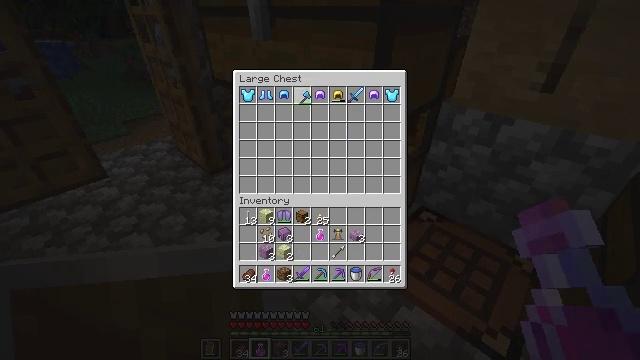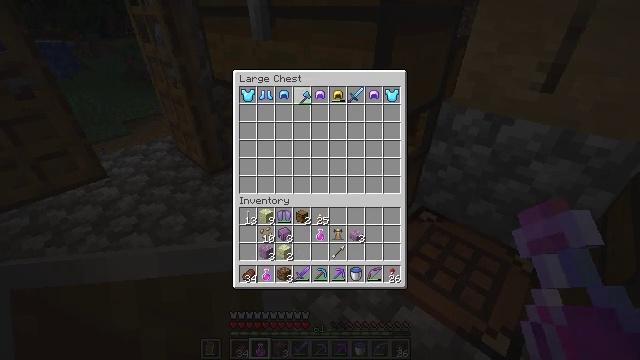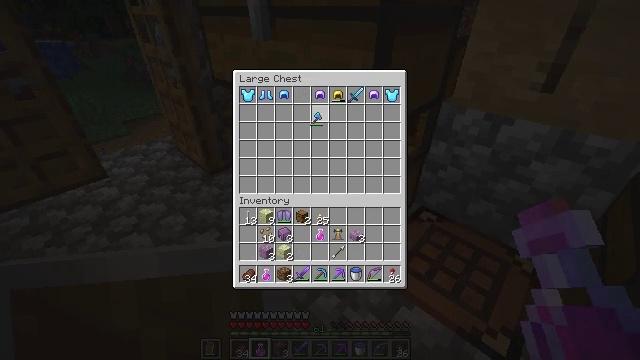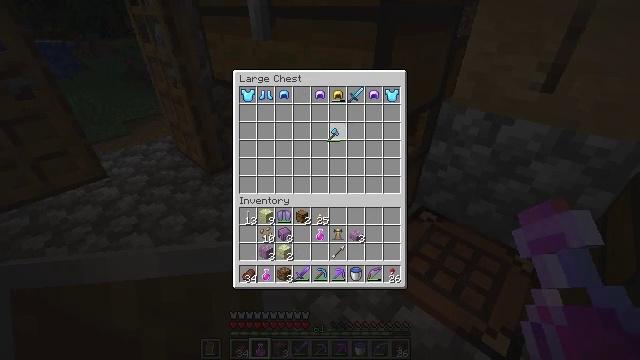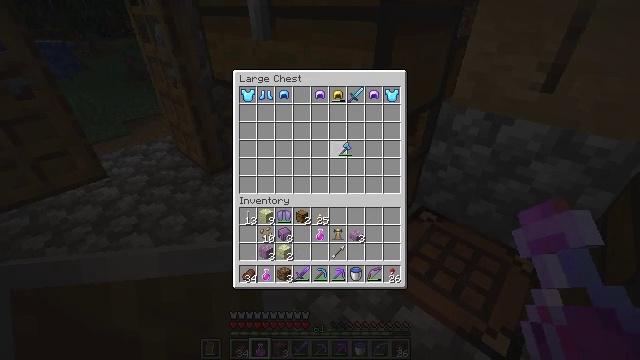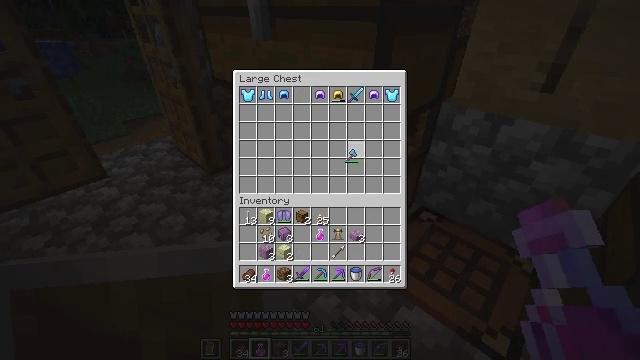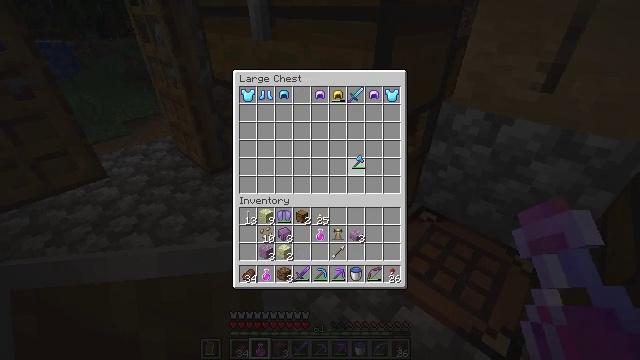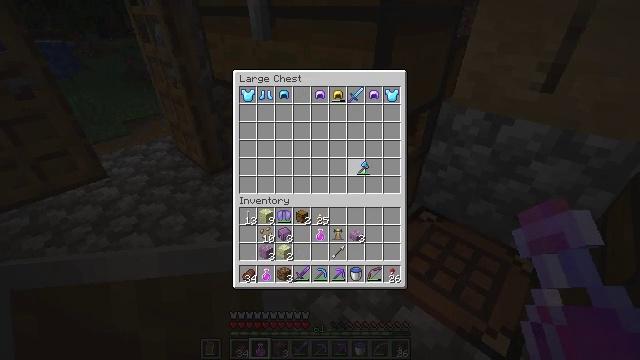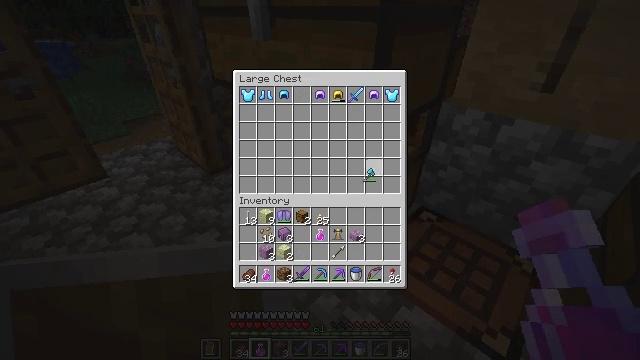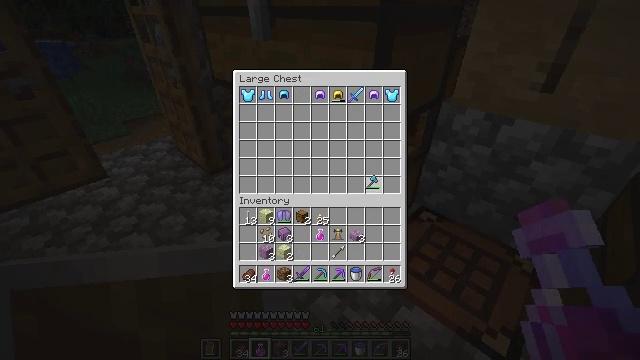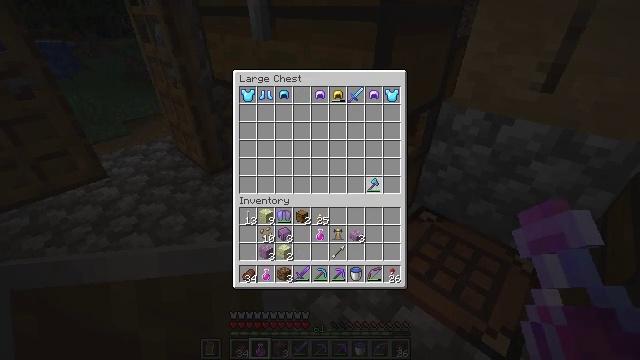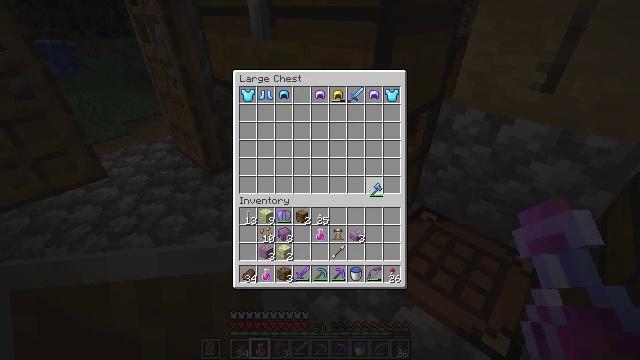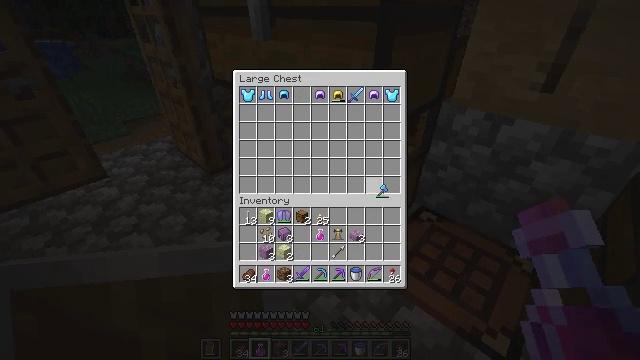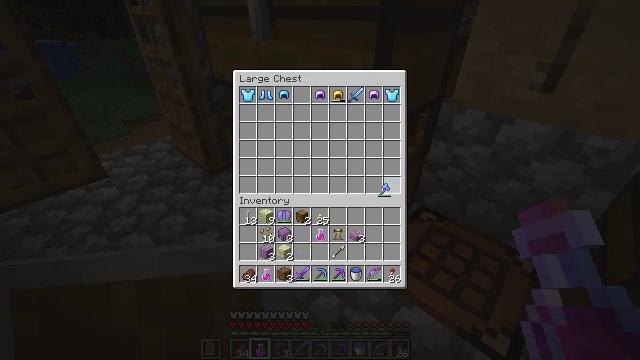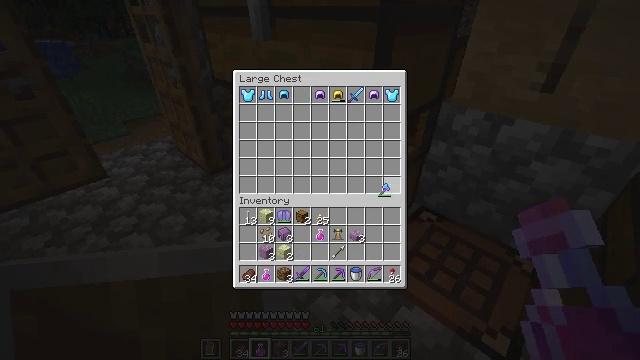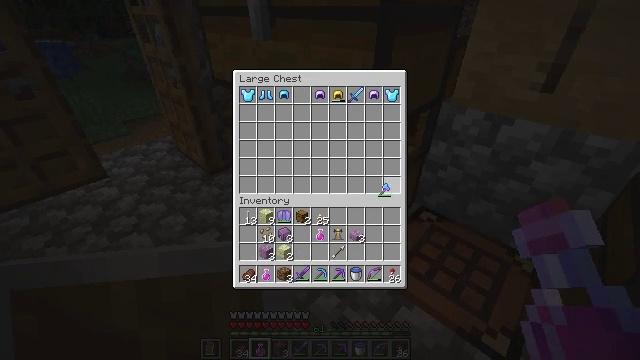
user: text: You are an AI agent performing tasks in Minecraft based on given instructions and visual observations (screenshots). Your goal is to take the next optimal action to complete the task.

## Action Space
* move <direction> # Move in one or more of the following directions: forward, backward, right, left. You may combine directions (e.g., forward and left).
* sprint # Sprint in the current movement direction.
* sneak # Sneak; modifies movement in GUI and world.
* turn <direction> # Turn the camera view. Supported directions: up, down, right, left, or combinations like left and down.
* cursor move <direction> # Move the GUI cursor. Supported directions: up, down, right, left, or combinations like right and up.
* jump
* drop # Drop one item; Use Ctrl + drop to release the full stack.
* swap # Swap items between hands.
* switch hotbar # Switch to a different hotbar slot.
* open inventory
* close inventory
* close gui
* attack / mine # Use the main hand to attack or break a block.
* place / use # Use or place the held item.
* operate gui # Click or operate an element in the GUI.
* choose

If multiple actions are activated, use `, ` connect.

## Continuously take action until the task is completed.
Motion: motion action
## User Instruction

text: Mine the shulker box.
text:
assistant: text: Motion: no_op
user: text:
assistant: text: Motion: turn right and down
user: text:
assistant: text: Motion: turn right and down
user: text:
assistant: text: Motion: turn right and down
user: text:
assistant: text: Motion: turn down
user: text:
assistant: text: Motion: turn right
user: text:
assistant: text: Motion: no_op
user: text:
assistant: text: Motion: turn down
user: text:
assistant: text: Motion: no_op
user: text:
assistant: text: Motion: no_op
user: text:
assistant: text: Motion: no_op
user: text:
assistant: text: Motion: no_op
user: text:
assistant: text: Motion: no_op
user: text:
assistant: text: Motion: attack / mine
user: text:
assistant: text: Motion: attack / mine
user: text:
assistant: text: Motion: no_op
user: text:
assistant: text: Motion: no_op
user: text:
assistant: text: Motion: no_op
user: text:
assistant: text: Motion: no_op
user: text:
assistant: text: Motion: no_op
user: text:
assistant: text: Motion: no_op
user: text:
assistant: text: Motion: turn left and up
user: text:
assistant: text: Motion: turn left and up
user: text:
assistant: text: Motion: turn up
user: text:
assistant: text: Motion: no_op
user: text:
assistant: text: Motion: turn right
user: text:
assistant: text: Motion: no_op
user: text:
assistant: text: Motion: attack / mine
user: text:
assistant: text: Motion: attack / mine
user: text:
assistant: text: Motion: turn down